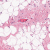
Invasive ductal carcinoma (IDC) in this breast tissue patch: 0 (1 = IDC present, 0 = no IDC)